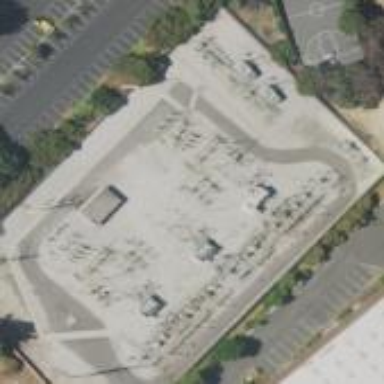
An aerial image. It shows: Power substation.